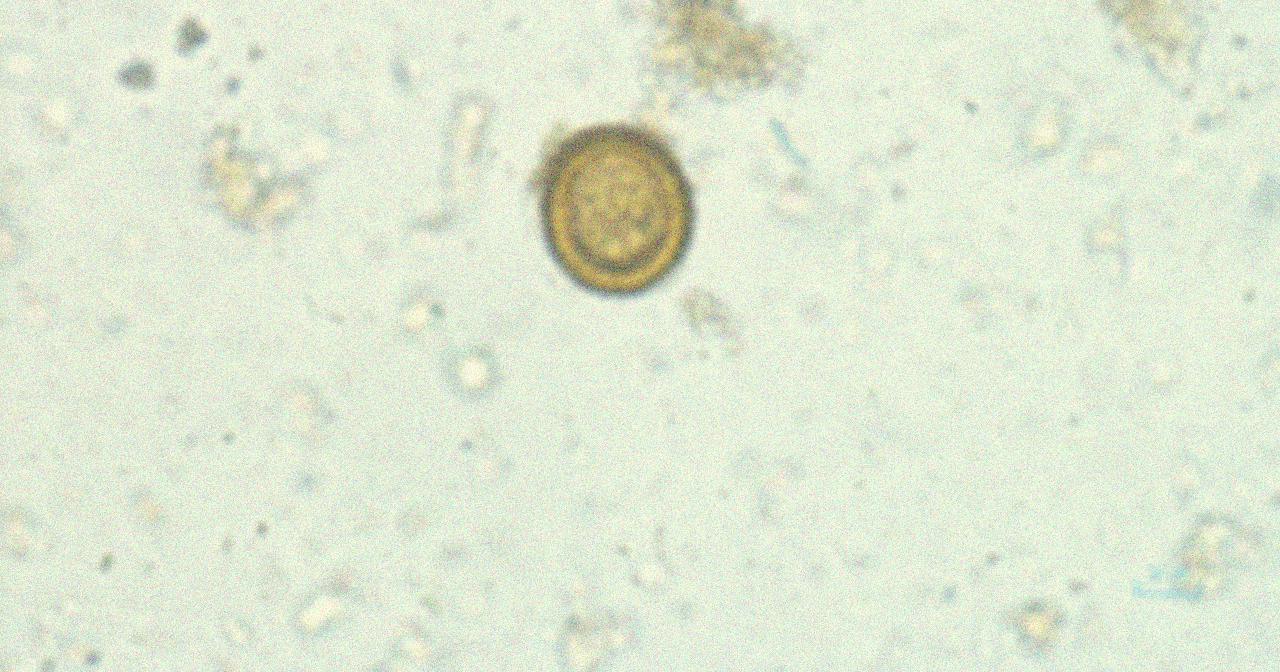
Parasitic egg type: Taenia spp. egg